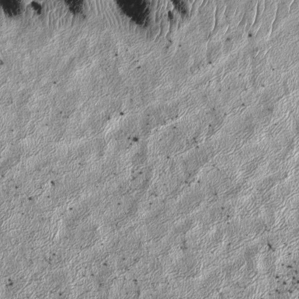
Label: frost